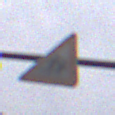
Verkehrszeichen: KinderLinks
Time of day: Midday
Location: Outdoor (Urban)
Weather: Overcast
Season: NotSpecified
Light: Natural